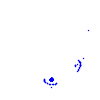
Particle: electron